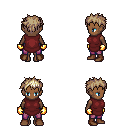
a pixel art fantasy rpg character, female body template, human, dark skin, maroon tunic, magenta pants, white blonde bedhead hairstyle, gold gloves, brown shoes, four views (front, back, left, right), 2x2 character sprite sheet, small pixel art, hard edges, no anti-aliasing